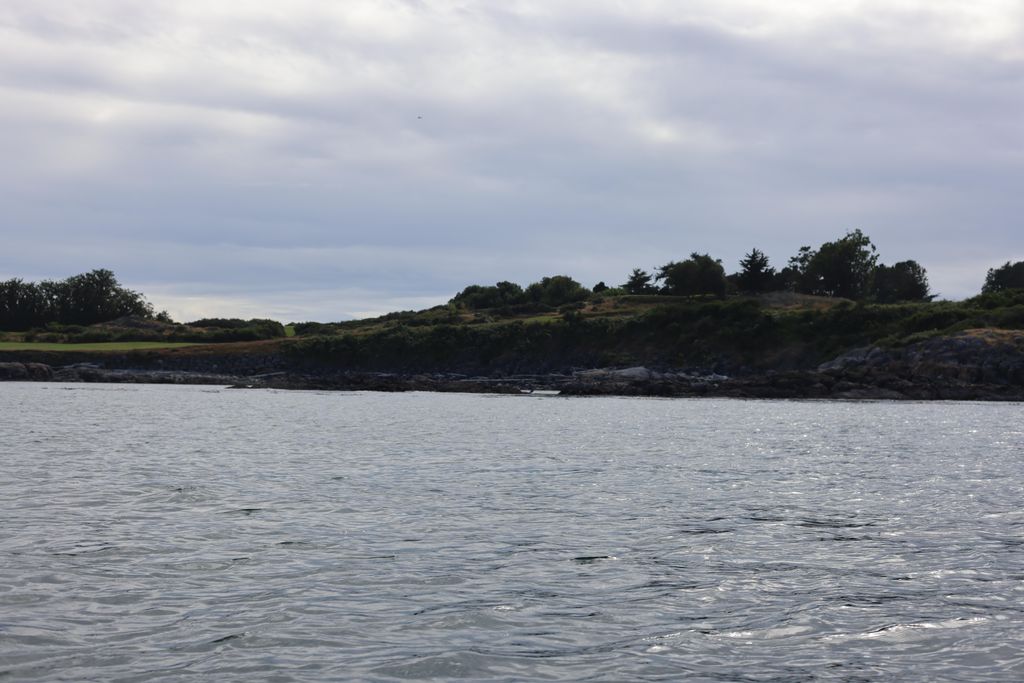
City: victoria